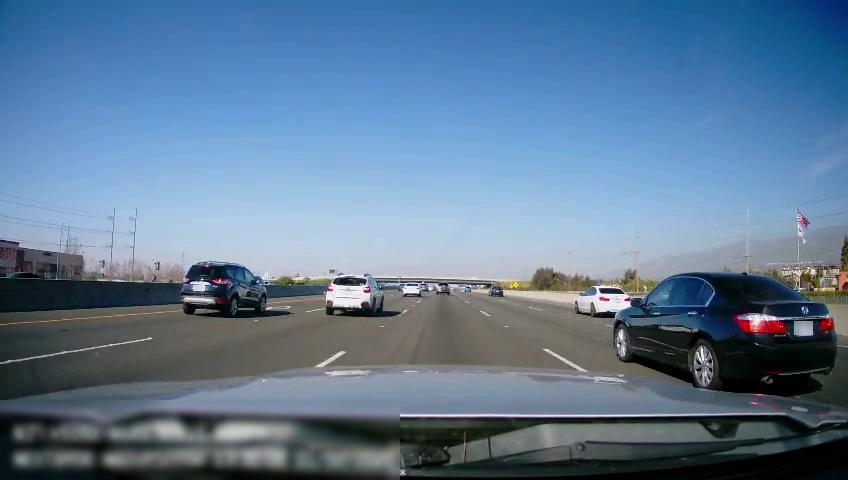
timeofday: Day
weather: Sunny
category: Drivable Space
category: Vehicles | Car
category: Vehicles | Truck
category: Vehicles | Car
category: Vehicles | SUV
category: Vehicles | Car
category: Vehicles | SUV
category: Vehicles | Car
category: Vehicles | SUV
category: Vehicles | SUV
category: Vehicles | Car
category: Lanes | Current Lane
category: Lanes | Current Lane
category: Lanes | Alternate Lane
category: Lanes | Alternate Lane
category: Lanes | Alternate Lane
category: Lanes | Alternate Lane